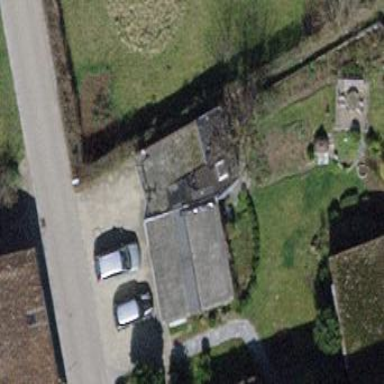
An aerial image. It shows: Group of garages.